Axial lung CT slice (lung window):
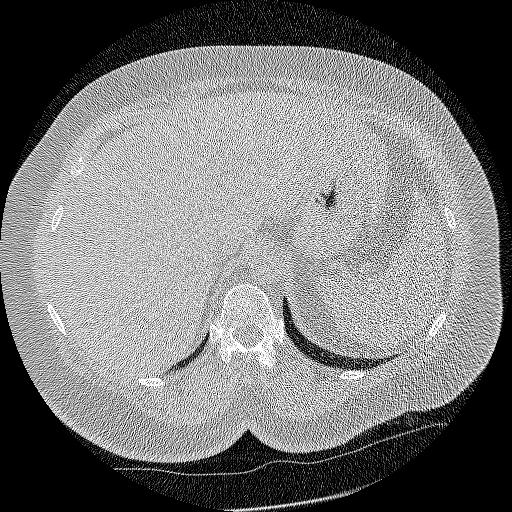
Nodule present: no